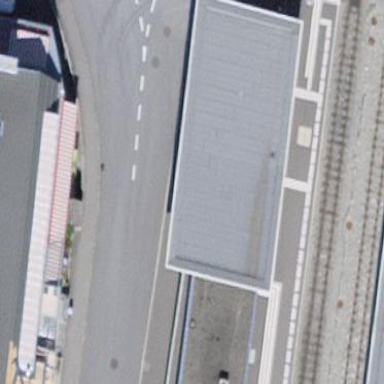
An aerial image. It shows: View of roof of building.